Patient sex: M
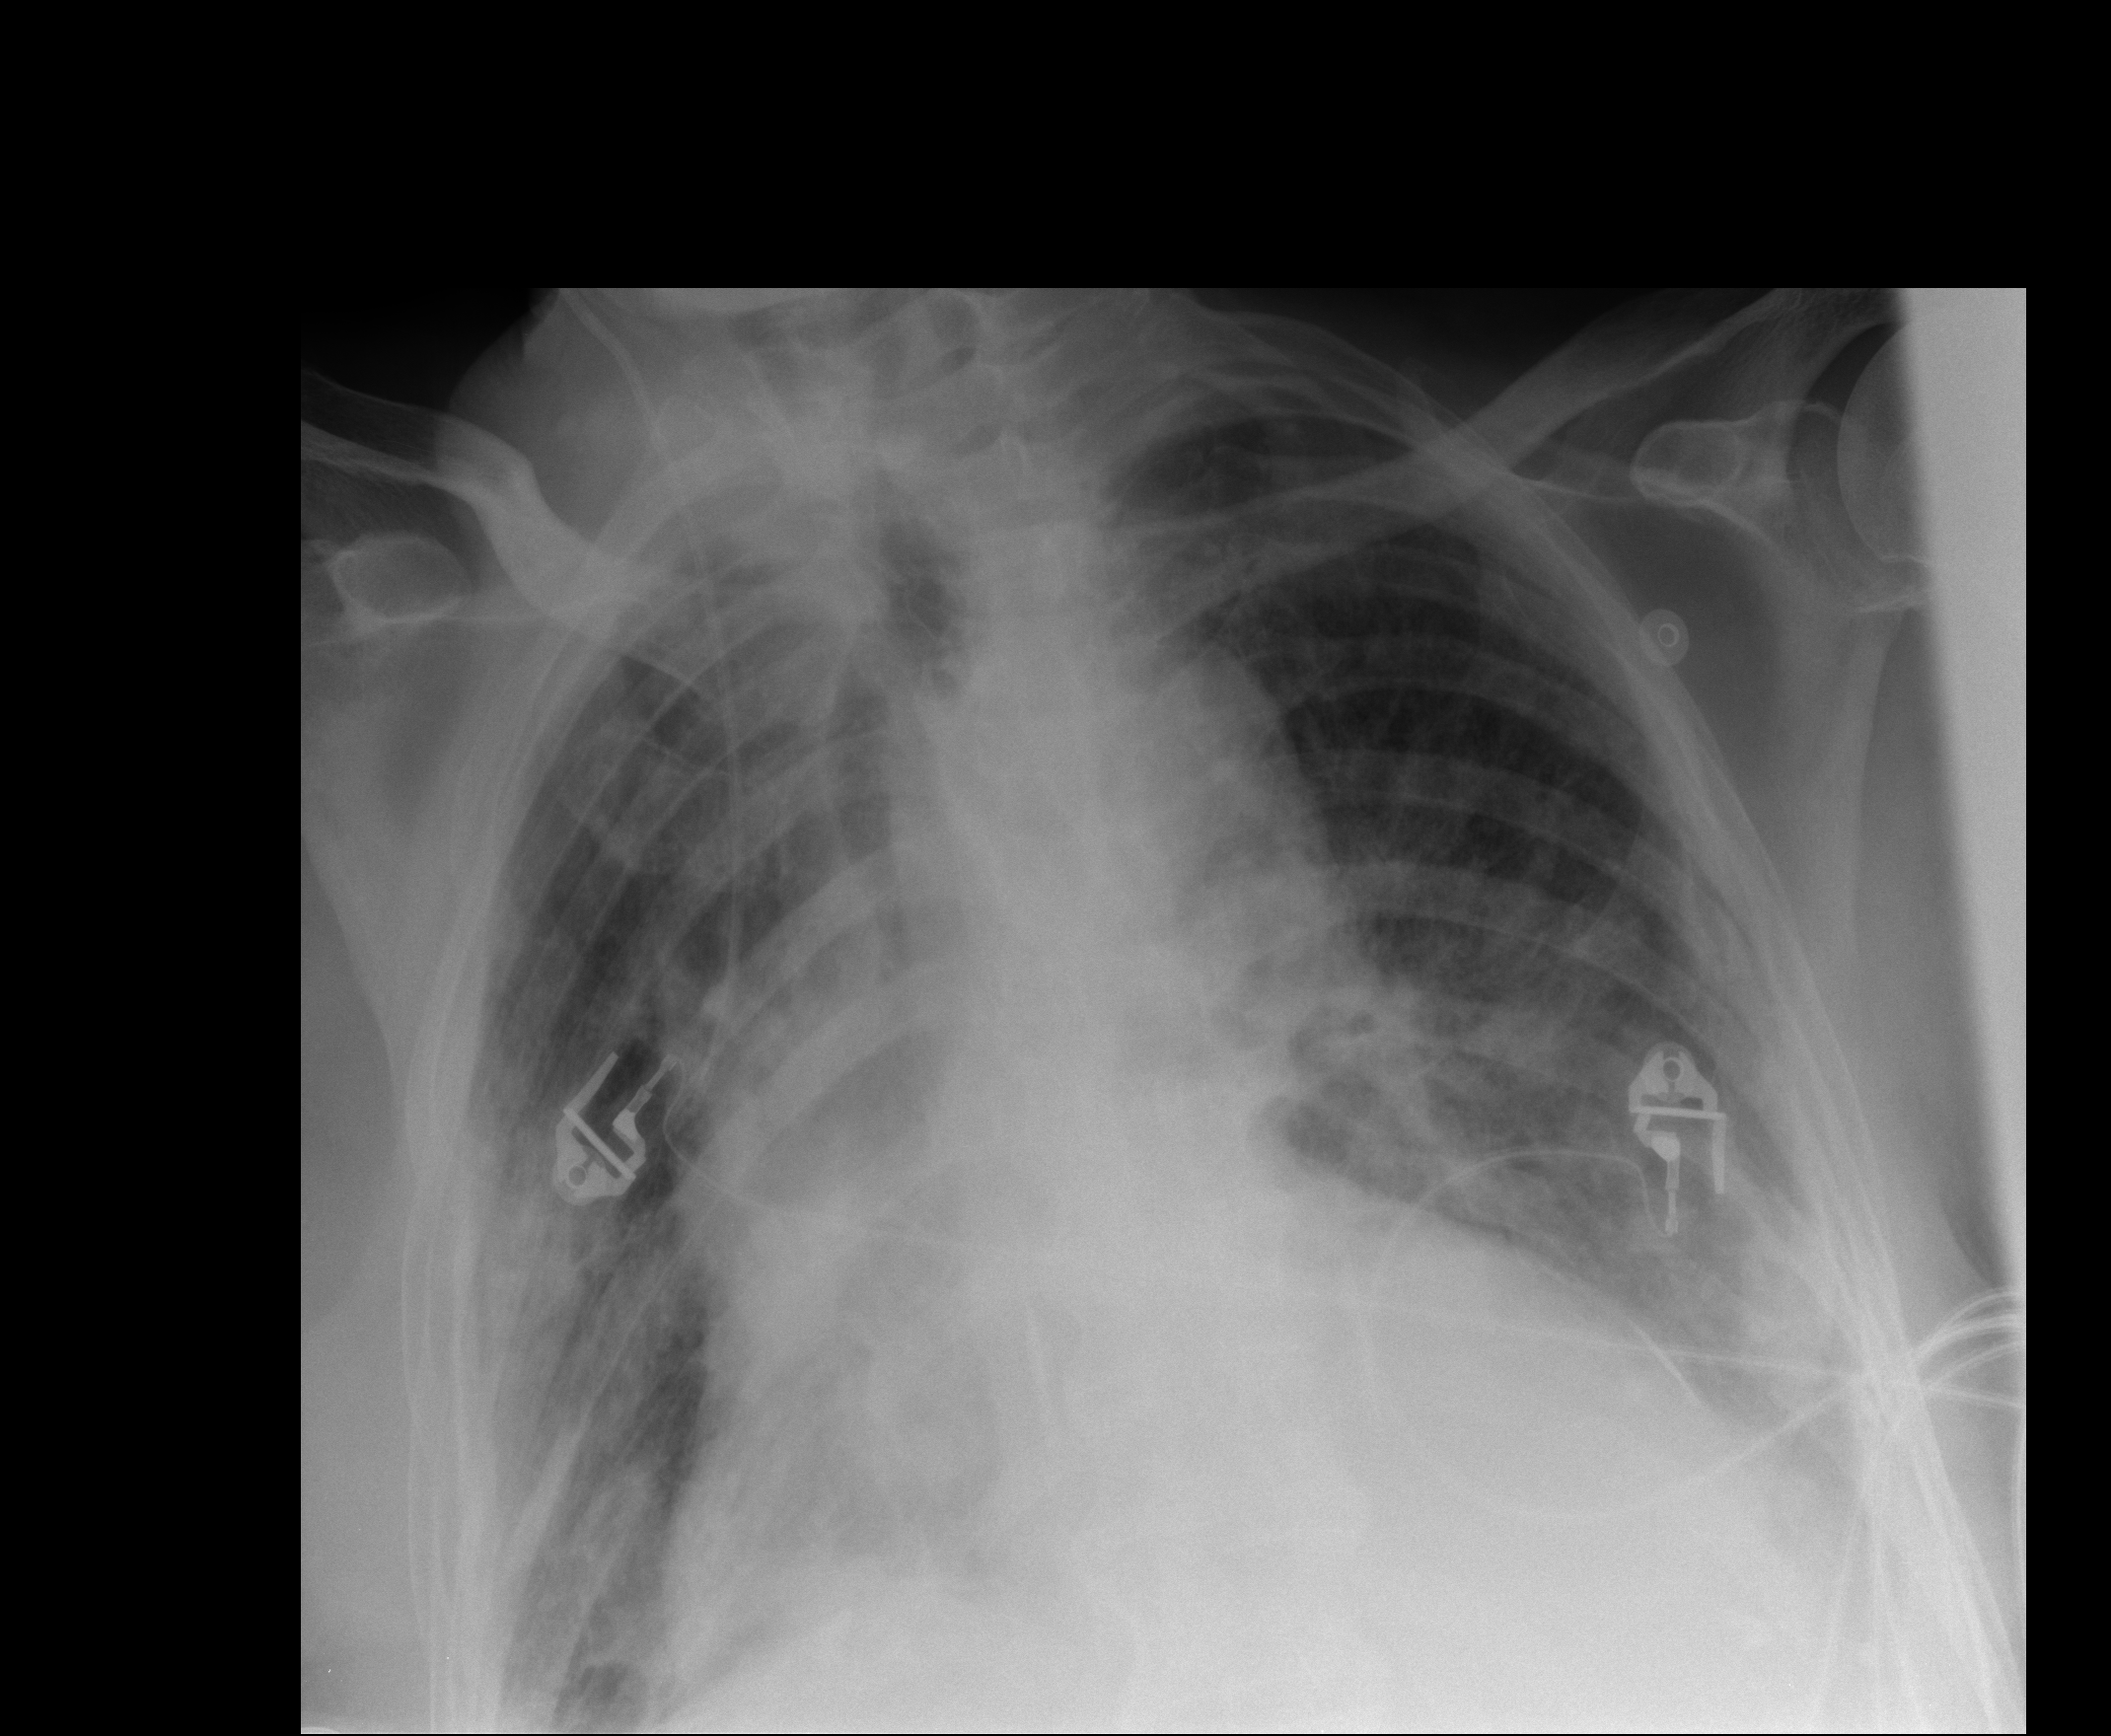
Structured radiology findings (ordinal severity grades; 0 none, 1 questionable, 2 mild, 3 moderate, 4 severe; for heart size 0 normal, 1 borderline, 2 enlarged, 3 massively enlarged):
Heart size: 2
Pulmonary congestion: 0
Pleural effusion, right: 1
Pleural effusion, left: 1
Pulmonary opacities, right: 0
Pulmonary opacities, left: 0
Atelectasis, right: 0
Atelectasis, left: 0